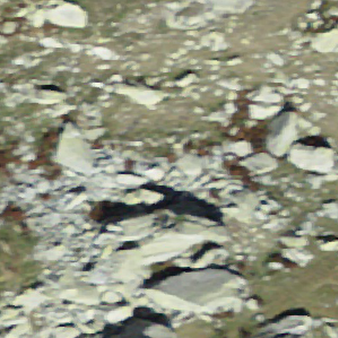
Label: bouldering_area